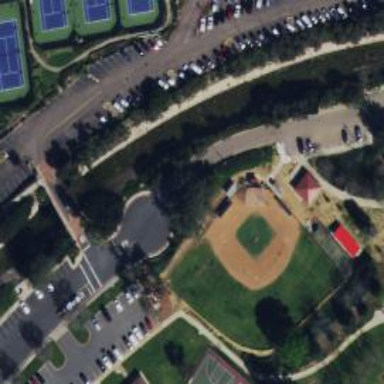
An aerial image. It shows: Baseball pitch for leisure and sports activities.